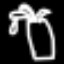
Label: palm tree